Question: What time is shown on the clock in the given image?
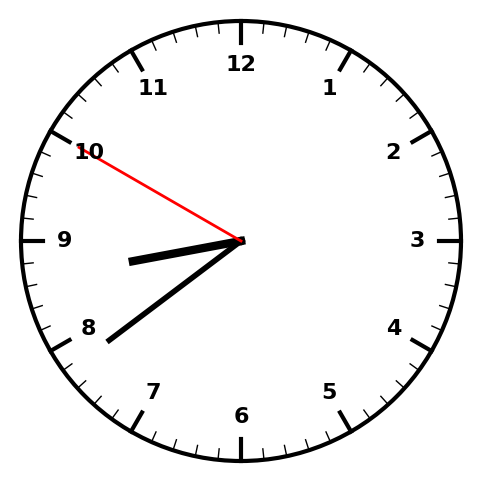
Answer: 08:38:50